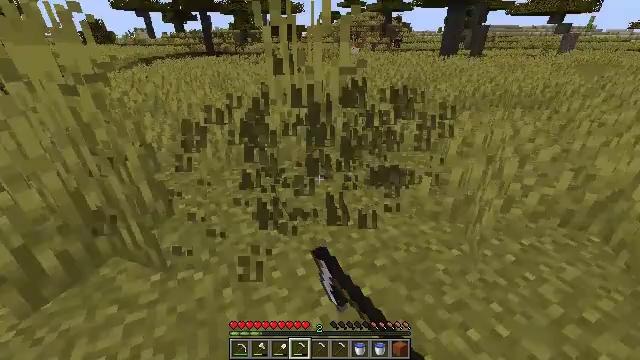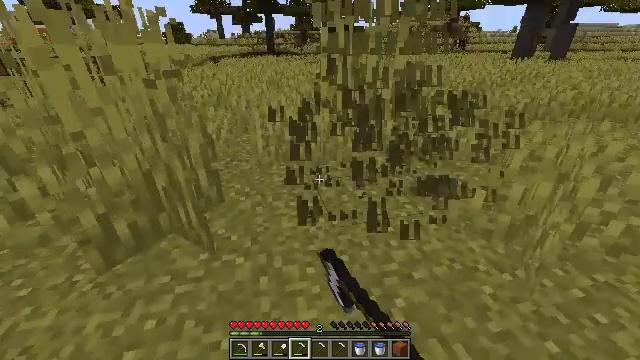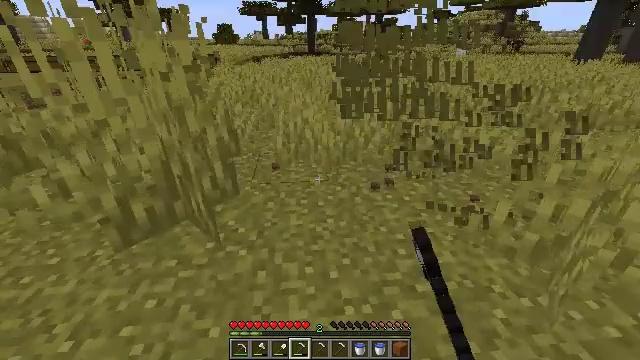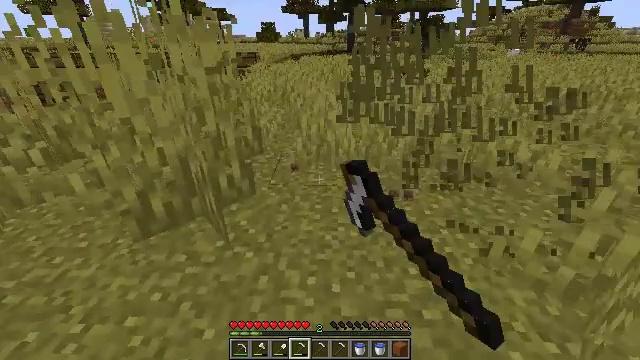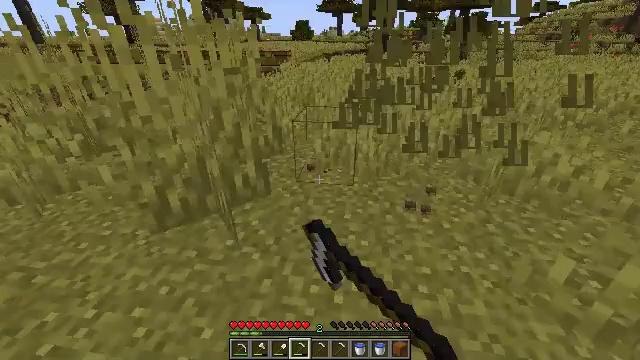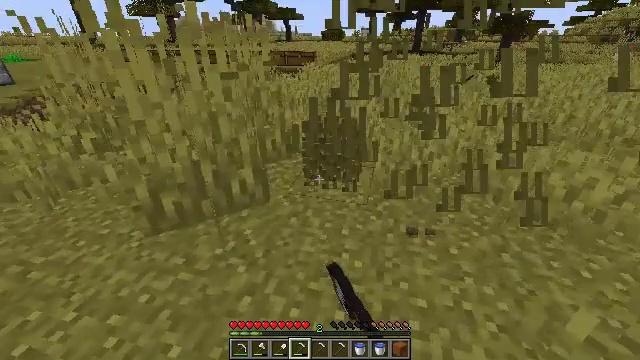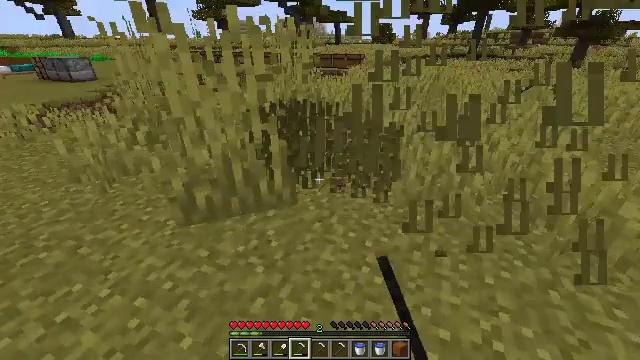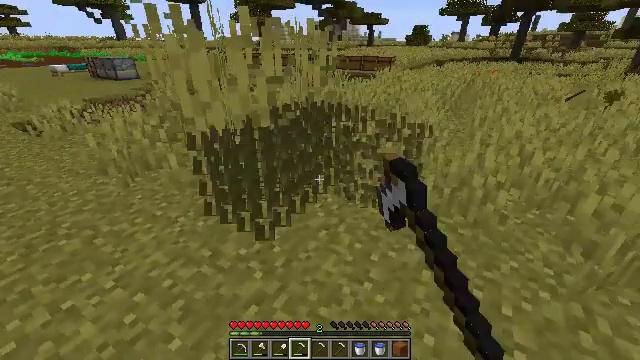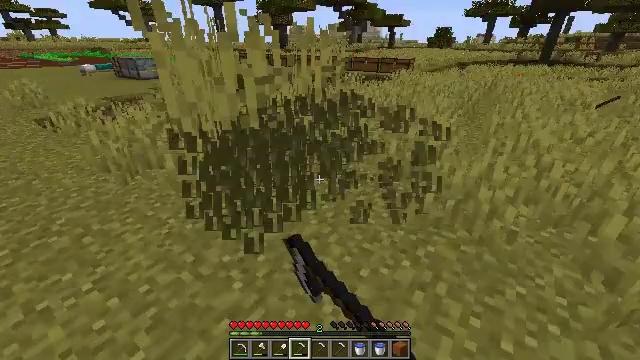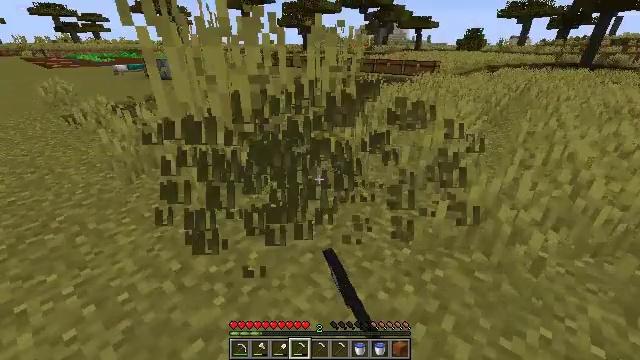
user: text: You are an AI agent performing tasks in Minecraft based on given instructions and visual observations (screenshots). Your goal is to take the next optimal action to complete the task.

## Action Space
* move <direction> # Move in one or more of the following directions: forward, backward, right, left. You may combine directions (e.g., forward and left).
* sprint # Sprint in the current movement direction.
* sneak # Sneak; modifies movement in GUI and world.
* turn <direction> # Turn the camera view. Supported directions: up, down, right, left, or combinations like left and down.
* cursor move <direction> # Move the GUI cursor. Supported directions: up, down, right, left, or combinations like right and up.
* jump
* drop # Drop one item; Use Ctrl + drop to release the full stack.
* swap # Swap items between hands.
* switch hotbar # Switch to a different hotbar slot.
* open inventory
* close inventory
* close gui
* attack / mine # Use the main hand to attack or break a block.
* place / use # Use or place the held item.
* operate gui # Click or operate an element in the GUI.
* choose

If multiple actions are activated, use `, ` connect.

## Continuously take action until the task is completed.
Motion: motion action
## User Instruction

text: Collect the grass from the surface.
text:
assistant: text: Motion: move forward and move right, turn left, attack / mine
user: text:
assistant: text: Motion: move forward and move right, turn left, attack / mine
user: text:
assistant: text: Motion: move forward and move right, turn left, attack / mine
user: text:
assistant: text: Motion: move forward and move right, turn left, attack / mine
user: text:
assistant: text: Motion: move forward and move right, turn left, attack / mine
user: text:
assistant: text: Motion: move forward and move right, turn left, attack / mine
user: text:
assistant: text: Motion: move forward and move right, turn left, attack / mine
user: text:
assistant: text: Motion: move forward and move right, turn left, attack / mine
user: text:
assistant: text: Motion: move forward, turn left, attack / mine
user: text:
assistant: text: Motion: attack / mine